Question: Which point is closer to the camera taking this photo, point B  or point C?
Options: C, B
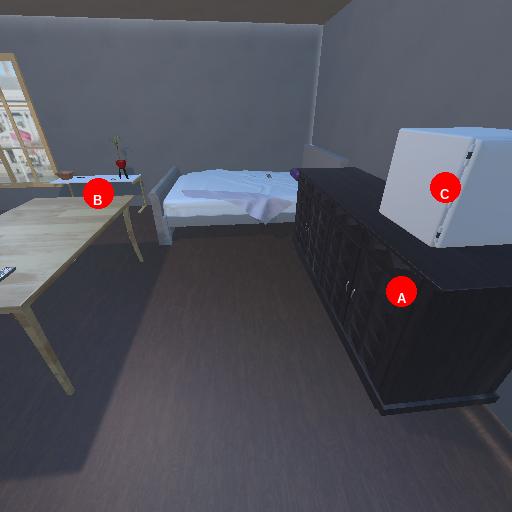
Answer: C